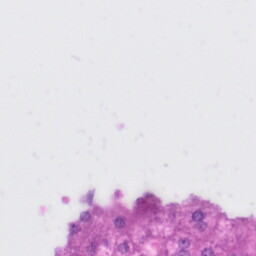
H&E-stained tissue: Liver